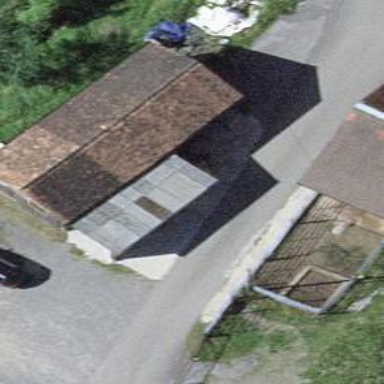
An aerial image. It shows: View of roof of building.